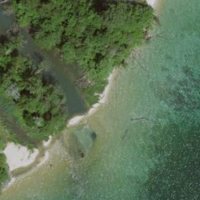
EUNIS habitat code: 14
Species observed at this site:
Corvus corone
Bucephala clangula
Aegithalos caudatus
Sylvia atricapilla
Spinus spinus
Larus michahellis
Gavia arctica
Cygnus olor
Ardea alba
Cuculus canorus
Erithacus rubecula
Phoenicurus ochruros
Anas acuta
Mergus serrator
Cyanistes caeruleus
Sturnus vulgaris
Troglodytes troglodytes
Chloris chloris
Remiz pendulinus
Turdus merula
Mentha aquatica
Mareca strepera
Hirundo rustica
Mergus merganser
Milvus migrans
Sterna hirundo
Regulus regulus
Oriolus oriolus
Coccothraustes coccothraustes
Motacilla alba
Tachybaptus ruficollis
Certhia brachydactyla
Podiceps cristatus
Turdus philomelos
Fulica atra
Podiceps auritus
Anthus spinoletta
Dendrocopos major
Podiceps nigricollis
Turdus viscivorus
Buteo buteo
Chroicocephalus ridibundus
Muscicapa striata
Phylloscopus collybita
Alauda arvensis
Pica pica
Sitta europaea
Garrulus glandarius
Epilobium hirsutum
Falco tinnunculus
Ficedula hypoleuca
Motacilla cinerea
Melanitta nigra
Anas platyrhynchos
Aythya ferina
Aythya fuligula
Fringilla coelebs
Regulus ignicapilla
Aythya marila
Carduelis carduelis
Columba palumbus
Chlidonias niger
Phalacrocorax carbo
Parus major